Interaction volume radius: 5 \u00c5
Interaction volume height: 40 \u00c5
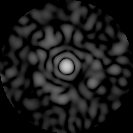
Disorder parameter: 0.8368